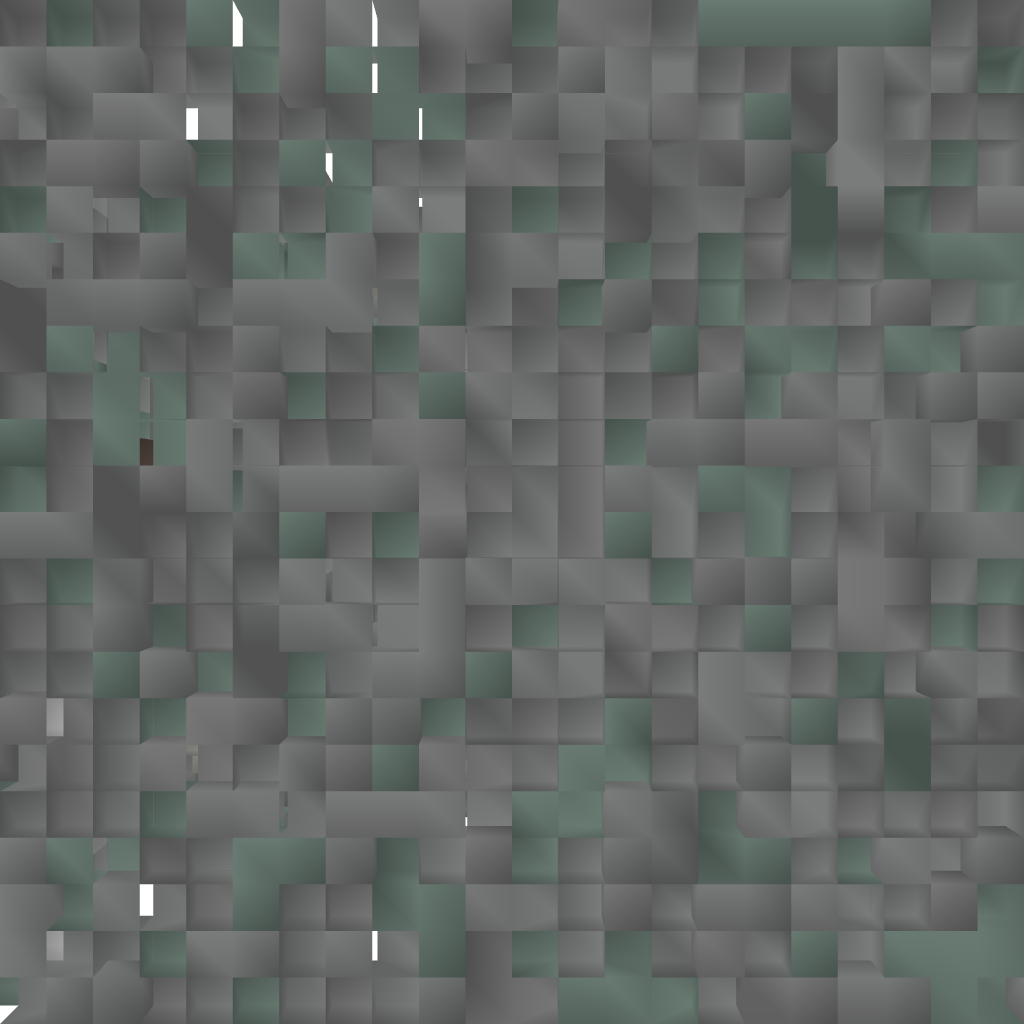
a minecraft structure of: Temple Parkour